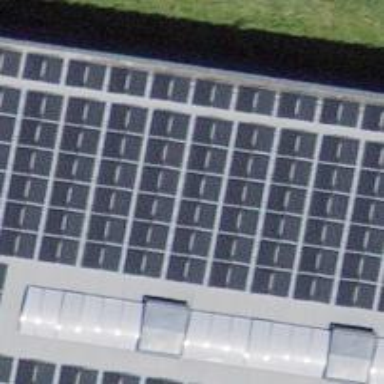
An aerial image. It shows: Solar power generator utilizing photovoltaic technology with solar photovoltaic panels.